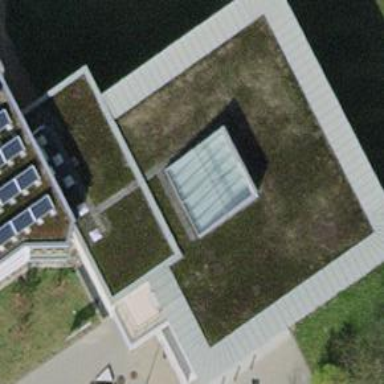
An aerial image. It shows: Commercial building with flat roof.